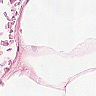
Metastatic tissue present: no